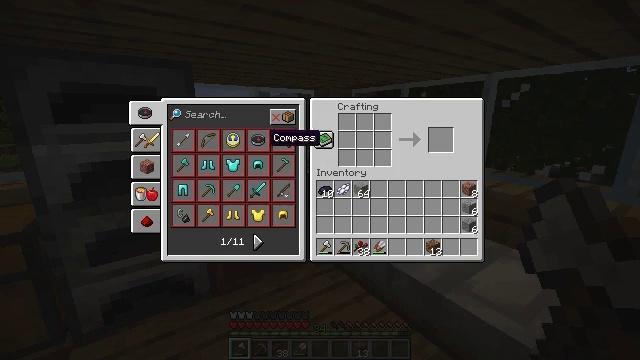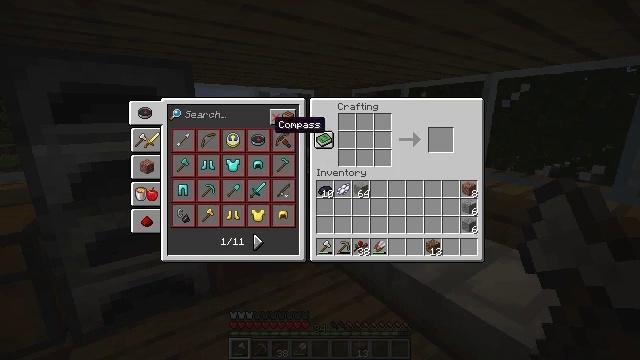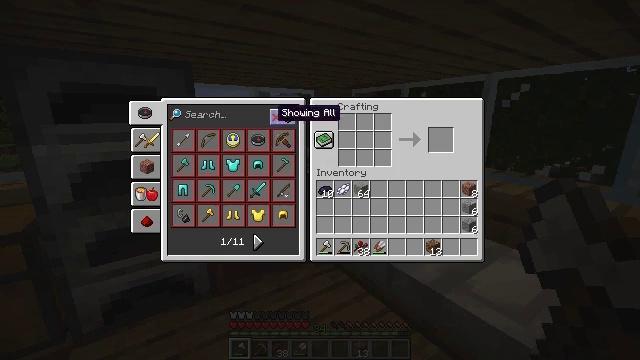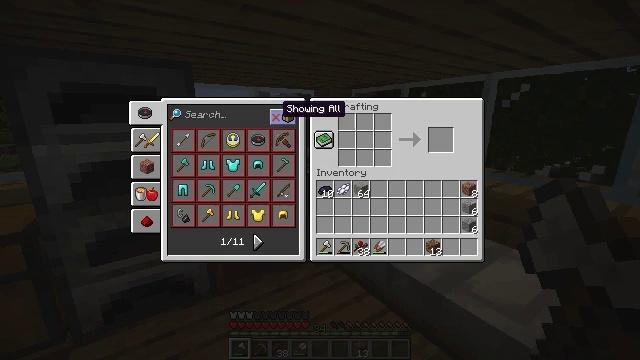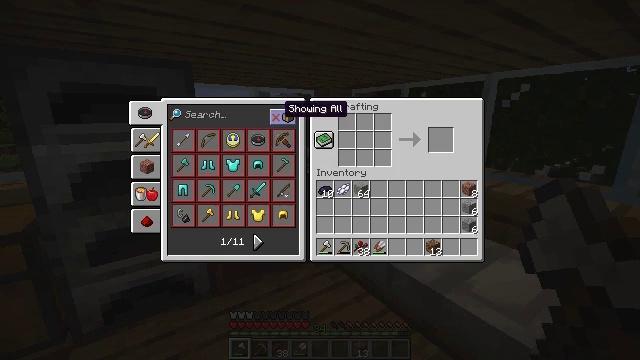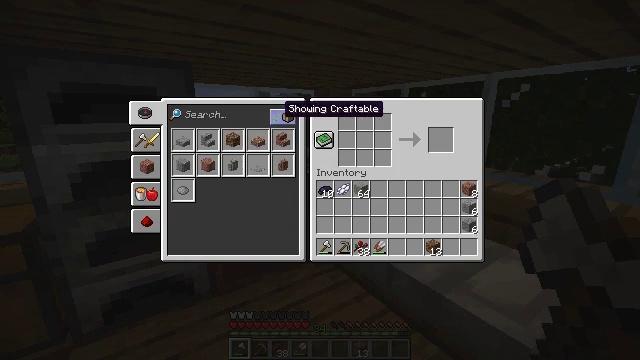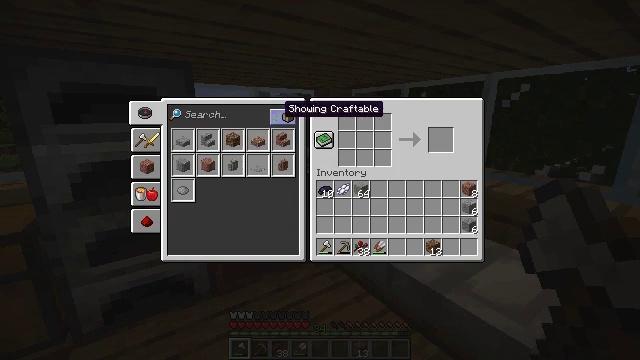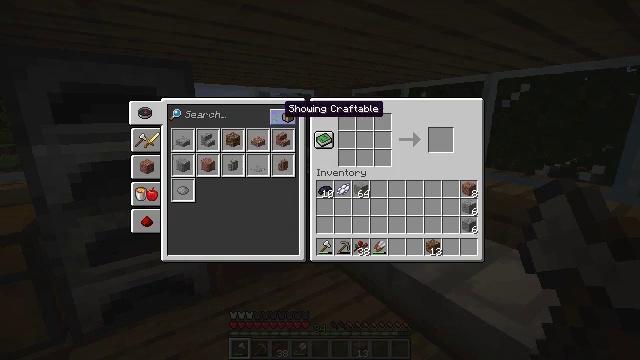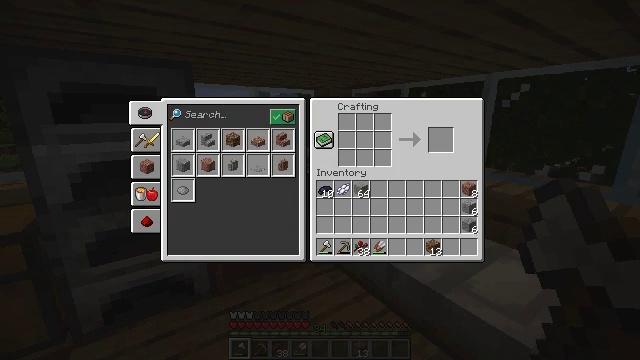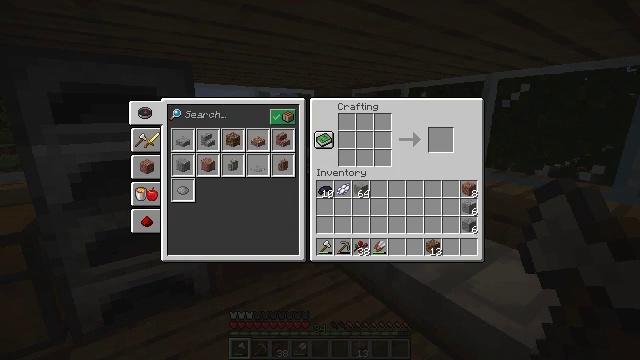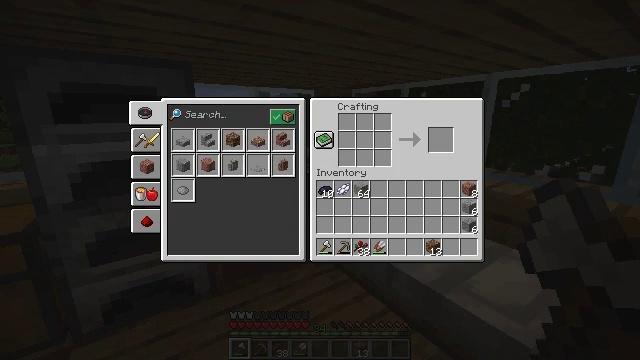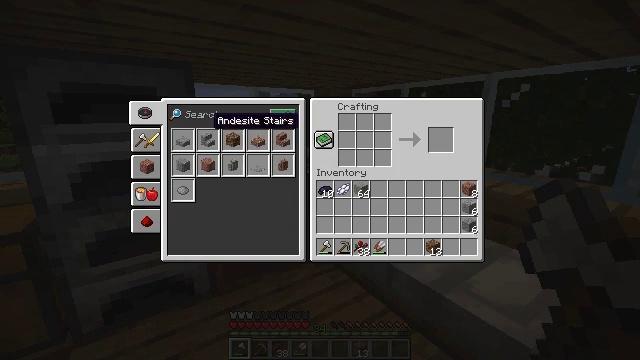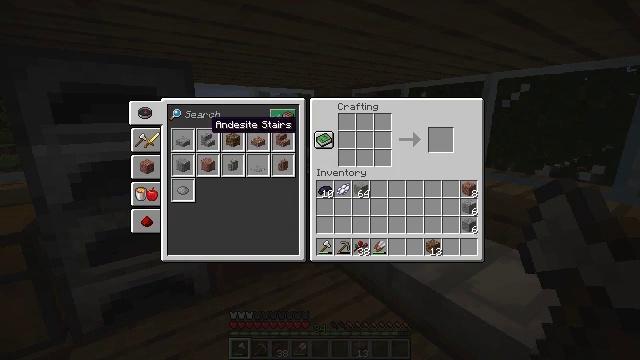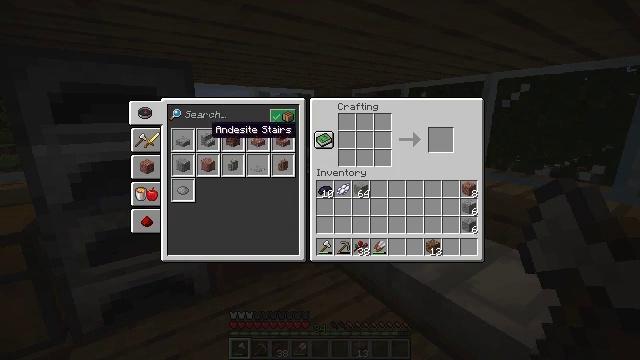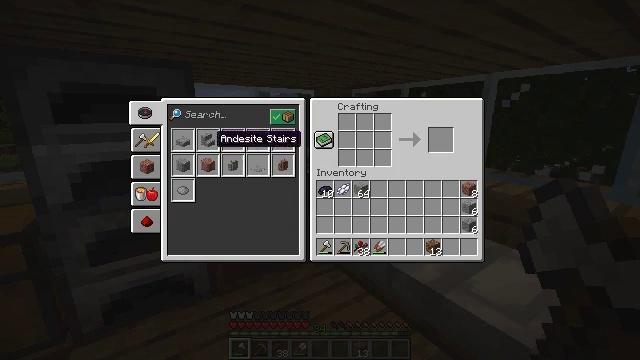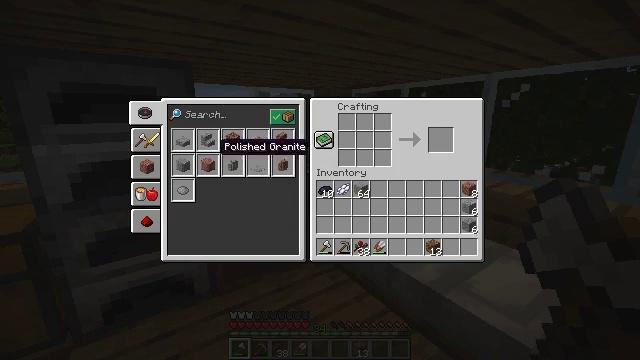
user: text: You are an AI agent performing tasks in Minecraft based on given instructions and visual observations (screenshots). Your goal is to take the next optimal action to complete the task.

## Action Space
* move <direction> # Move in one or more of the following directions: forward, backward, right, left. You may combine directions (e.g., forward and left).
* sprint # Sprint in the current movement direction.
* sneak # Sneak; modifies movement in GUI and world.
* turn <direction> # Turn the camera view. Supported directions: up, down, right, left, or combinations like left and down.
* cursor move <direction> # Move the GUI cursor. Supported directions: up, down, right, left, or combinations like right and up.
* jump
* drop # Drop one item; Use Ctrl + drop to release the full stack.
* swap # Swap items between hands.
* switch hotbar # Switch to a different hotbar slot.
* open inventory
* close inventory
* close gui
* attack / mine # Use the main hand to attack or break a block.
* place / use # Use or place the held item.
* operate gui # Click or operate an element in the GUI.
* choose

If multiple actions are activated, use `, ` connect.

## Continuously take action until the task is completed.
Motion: motion action
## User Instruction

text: Turn base materials into gray dye through crafting.
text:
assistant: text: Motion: cursor move up
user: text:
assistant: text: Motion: cursor move up
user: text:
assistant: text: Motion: no_op
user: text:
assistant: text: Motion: no_op
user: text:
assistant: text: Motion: operate gui
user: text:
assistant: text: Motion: operate gui
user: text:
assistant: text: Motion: operate gui
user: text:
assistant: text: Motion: cursor move left
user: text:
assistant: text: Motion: cursor move left
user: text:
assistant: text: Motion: cursor move left and down
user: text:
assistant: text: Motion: cursor move left
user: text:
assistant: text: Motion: no_op
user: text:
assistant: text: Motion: no_op
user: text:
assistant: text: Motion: cursor move down
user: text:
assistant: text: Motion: cursor move down
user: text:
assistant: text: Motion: cursor move down
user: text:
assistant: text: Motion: cursor move left and down
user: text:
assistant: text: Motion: cursor move left
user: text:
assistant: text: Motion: no_op
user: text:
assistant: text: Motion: no_op
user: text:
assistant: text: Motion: operate gui
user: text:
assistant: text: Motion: operate gui
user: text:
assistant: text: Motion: operate gui
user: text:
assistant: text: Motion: no_op
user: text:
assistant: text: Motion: no_op
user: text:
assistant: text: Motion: no_op
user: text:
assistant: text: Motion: operate gui
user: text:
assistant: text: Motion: operate gui
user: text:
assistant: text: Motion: operate gui
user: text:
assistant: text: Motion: no_op